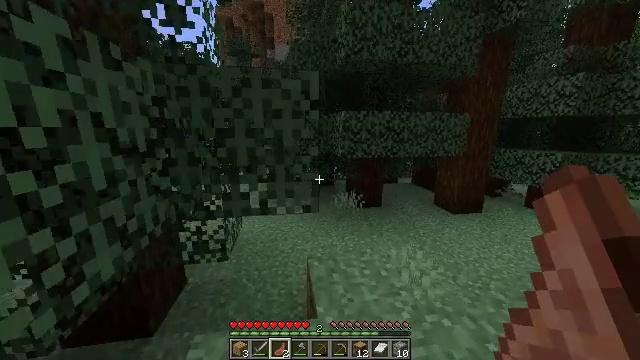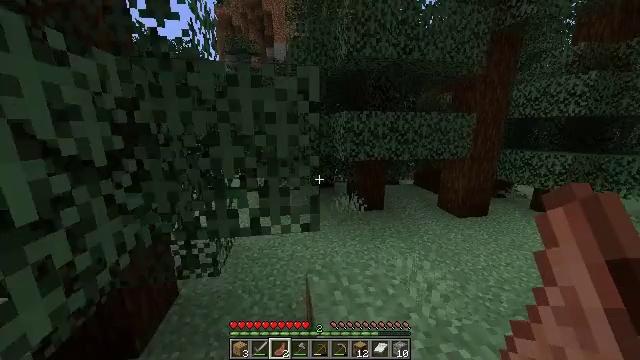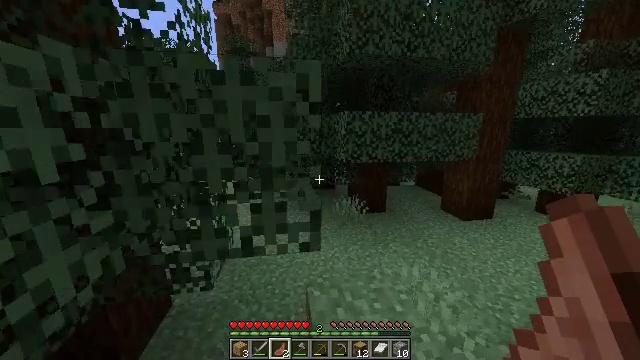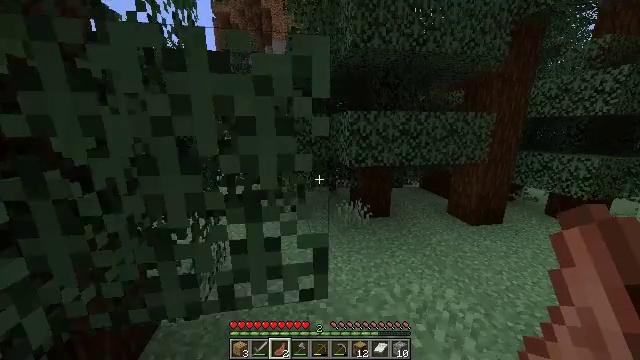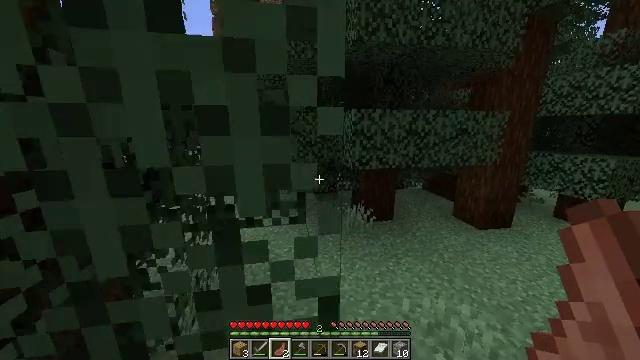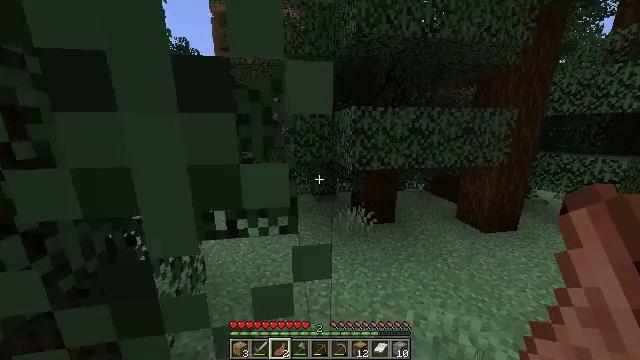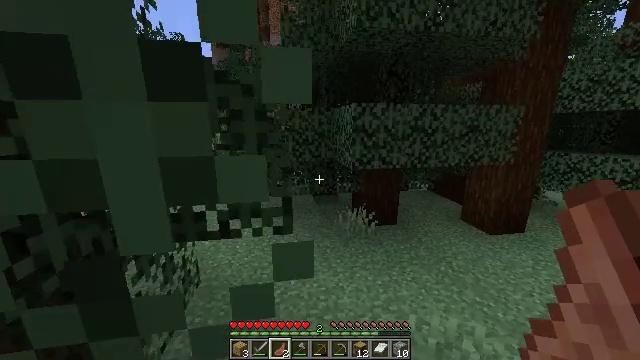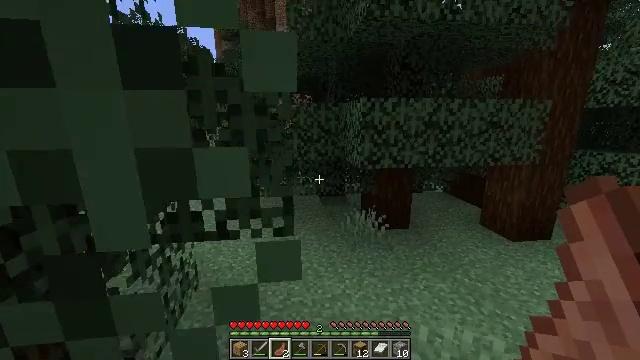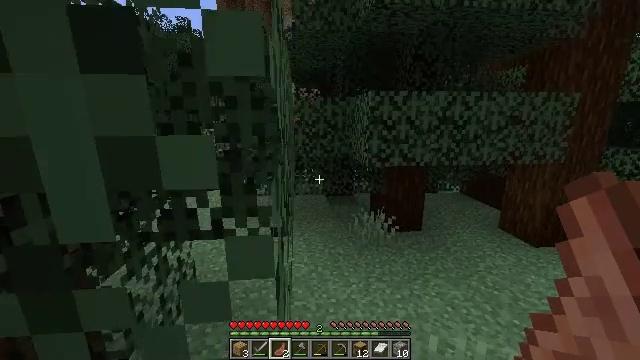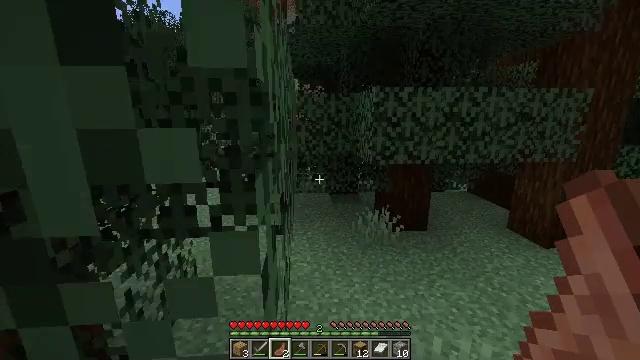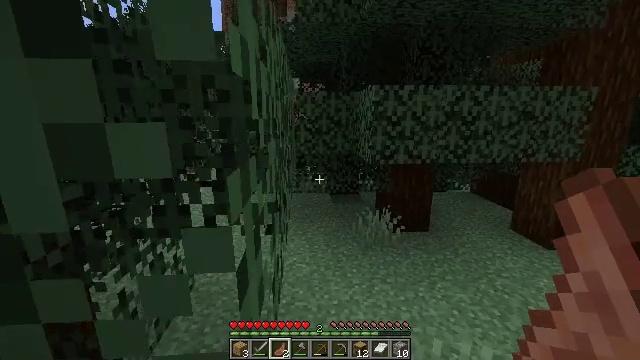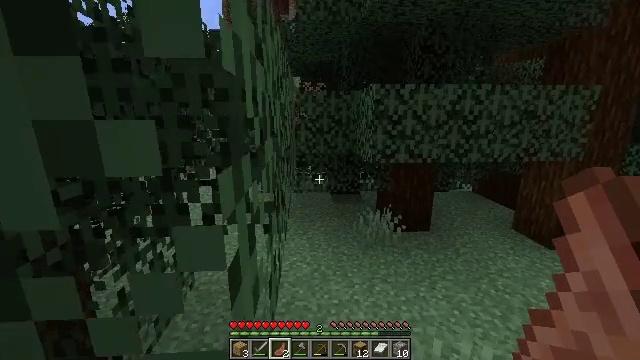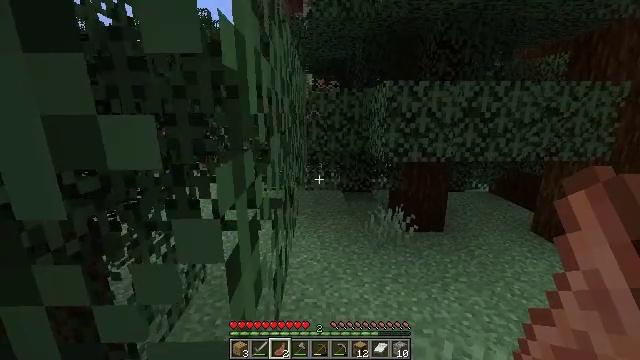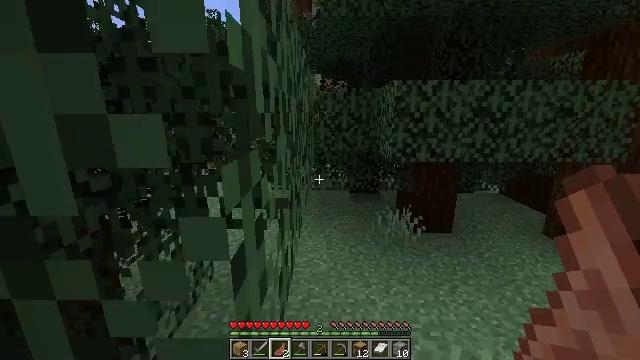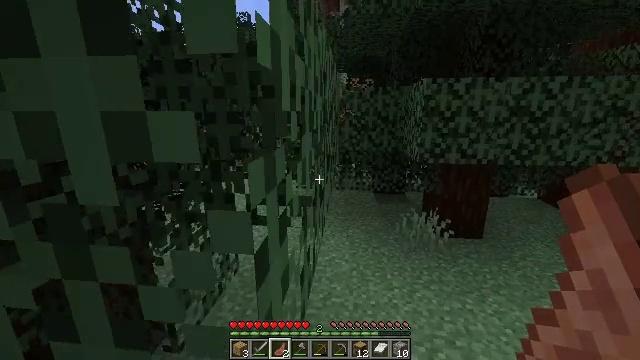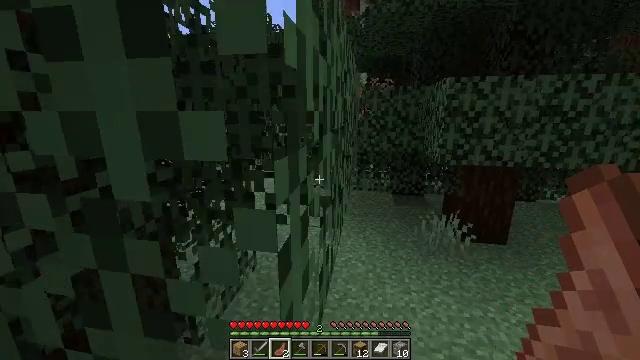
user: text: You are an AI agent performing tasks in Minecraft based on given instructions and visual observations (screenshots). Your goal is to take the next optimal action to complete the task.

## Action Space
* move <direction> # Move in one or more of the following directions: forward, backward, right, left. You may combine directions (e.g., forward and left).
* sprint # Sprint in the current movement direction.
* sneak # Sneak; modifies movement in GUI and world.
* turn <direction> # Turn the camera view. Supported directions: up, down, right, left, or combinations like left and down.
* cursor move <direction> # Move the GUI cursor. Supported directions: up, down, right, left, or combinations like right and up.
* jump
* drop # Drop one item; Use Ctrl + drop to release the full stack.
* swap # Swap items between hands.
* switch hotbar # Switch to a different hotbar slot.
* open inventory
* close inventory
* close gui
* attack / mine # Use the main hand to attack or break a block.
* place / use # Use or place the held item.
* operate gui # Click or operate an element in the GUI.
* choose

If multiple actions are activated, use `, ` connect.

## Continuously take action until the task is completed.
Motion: motion action
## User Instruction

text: Gather a pumpkin block.
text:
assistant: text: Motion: move forward, sprint
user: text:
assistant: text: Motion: move forward, sprint
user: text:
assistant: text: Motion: move forward, sprint
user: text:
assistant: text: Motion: move forward, sprint
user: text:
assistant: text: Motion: move forward, sprint
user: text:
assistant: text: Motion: move forward, sprint
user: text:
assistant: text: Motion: move forward, sprint, turn left
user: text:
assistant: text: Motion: move forward, sprint, turn left
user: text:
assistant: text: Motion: move forward, sprint, turn left
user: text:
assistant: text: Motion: move forward, sprint
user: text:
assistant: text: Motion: move forward, sprint
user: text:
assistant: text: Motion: move forward, sprint, turn left
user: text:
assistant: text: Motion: move forward, sprint, turn left
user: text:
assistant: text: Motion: move forward, sprint, turn left
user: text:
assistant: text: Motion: move forward, sprint, turn left
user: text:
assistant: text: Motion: move forward, sprint, turn left
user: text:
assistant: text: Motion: move forward, sprint, turn left
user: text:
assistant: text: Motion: move forward, sprint
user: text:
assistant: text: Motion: move forward, sprint
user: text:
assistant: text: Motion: move forward, sprint
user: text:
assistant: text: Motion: move forward, sprint, turn right
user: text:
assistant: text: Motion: move forward, sprint, turn right
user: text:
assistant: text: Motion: move forward, sprint, turn right
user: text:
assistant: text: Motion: move forward, sprint, turn right
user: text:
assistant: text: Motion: move forward, sprint
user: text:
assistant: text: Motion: move forward, sprint
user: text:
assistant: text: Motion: move forward, sprint
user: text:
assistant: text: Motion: move forward, sprint
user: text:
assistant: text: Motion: move forward, sprint, turn left
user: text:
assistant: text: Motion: move forward, sprint, turn left